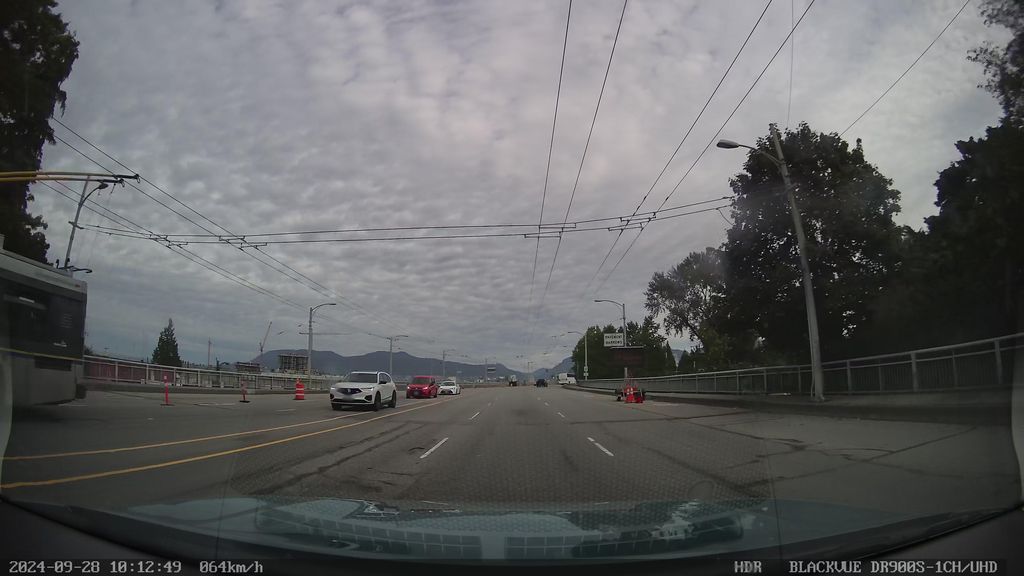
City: vancouver